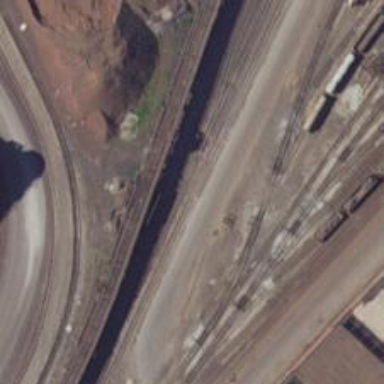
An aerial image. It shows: Railway spur service.